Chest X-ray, AP view. Patient: 48 years old, sex F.
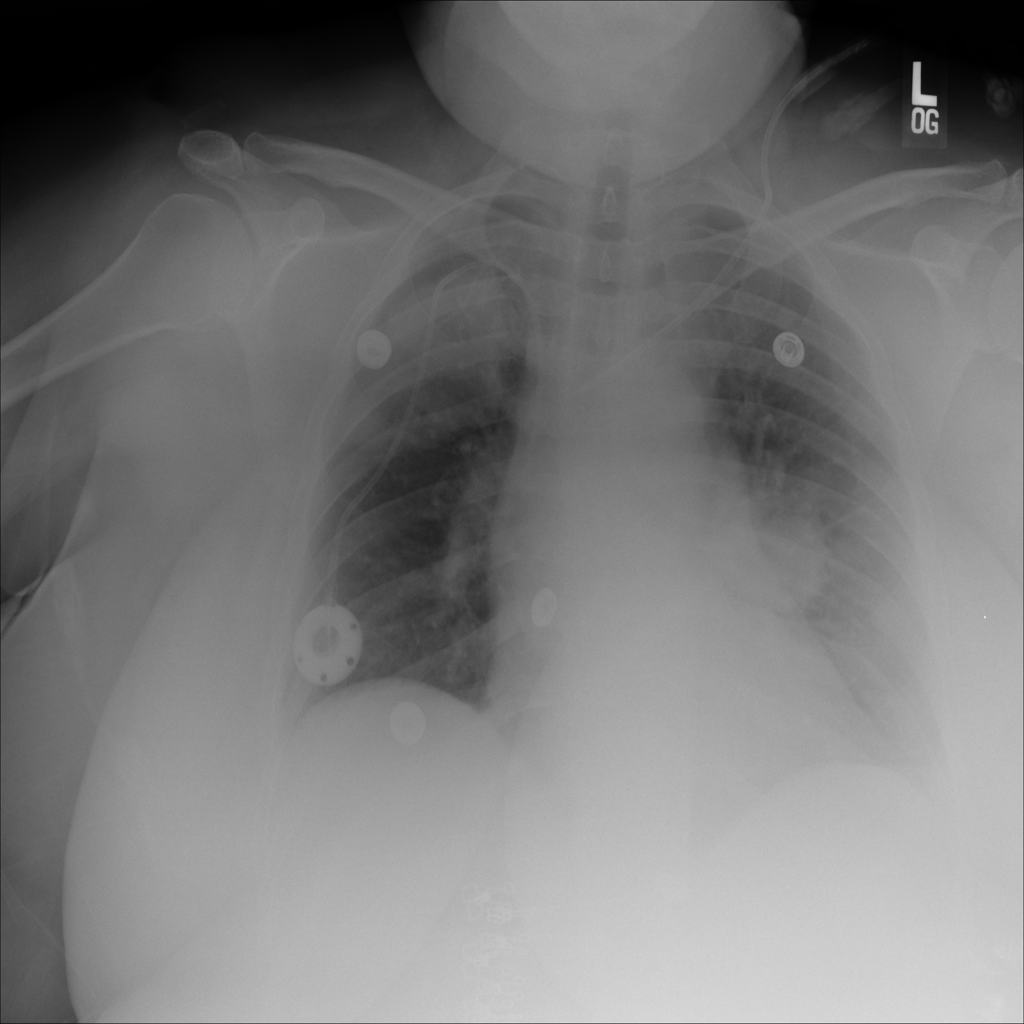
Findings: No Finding